Question: Here's what I've done:
First I created a 'fonts' folder inside the 'app/assets' directory.
---
Then I configured the asset pipeling to recognize this new folder.
'config/environments/development.rb':
'''
# Add the fonts path
config.assets.paths << Rails.root.join('app', 'assets', 'fonts')
# Precompile additional assets
config.assets.precompile += %w( .svg .eot .woff .ttf .otf )
'''
---
Next, I configure the mime type in 'config/initializers/mime_types.rb':
'''
# Be sure to restart your server when you modify this file.
# Here are some example that came with the default Rails project.
# Add new mime types for use in respond_to blocks:
# Mime::Type.register "text/richtext", :rtf
# Mime::Type.register_alias "text/html", :iphone
Rack::Mime::MIME_TYPES['.otf'] = 'application/x-font-opentype'
'''
---
Finally, I reference the font in my SCSS:
'''
@font-face {
font-family: 'ArnoProDisplay';
src: url('ArnoPro-Display.otf');
font-weight: normal;
font-style: normal;
}
'''
I'm using Google Chrome and the console says:
'''
Resource interpreted as Font but transferred with MIME type
application/vnd.oasis.opendocument.formula-template:
"http://localhost:3000/assets/ArnoPro-Display.otf".
'''
I can see the font correctly in the Network tab:

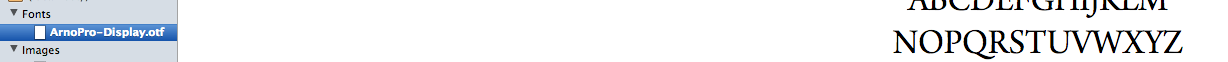
Answer: ## Update
Change 'application/x-font-opentype' to 'font/opentype' . Source : <URL>
'Rack::Mime::MIME_TYPES['.otf'] = 'font/opentype''
and wipe out the cache
'''
rake tmp:cache:clear
'''
before restarting the server.
---
If not works, you should create file '.htaccess' and add this
'AddType application/vnd.oasis.opendocument.formula-template .otf'